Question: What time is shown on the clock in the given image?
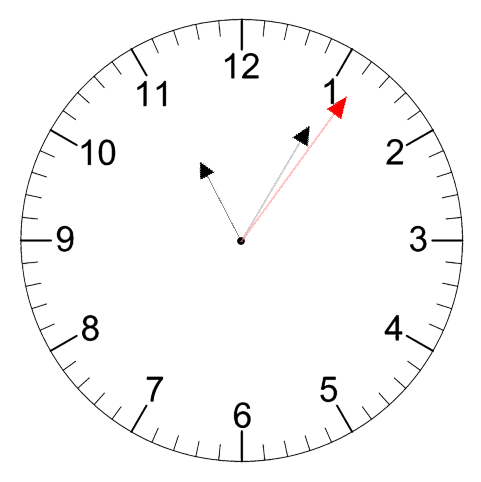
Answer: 11:05:06